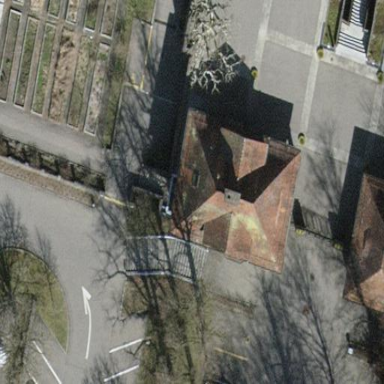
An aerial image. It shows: Building with tiled roof.